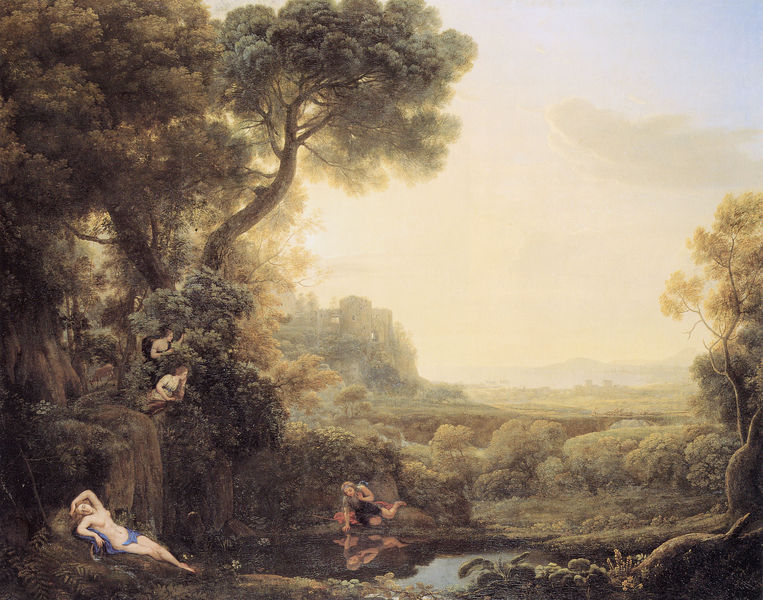
Titel: Landschaft mit Narziss und Echo
Künstler: Claude Lorrain
Standort: London
Institution: National Gallery
Schlagwörter: akt, baum, berg, blau, blätter, dunkel, felsen, gemälde, himmel, kopf, laub, mann, nackt, schatten, schlaf, wasser, weiß, wolken, baden, badende, bäume, fluss, frauen, gelb, grün, landschaft, menschen, mädchen, ocker, see, teich, ufer, äste, abend, blumen, braun, brust, busen, damen, femmes, frau, hell, kleid, licht, nacht, schwarz, ölbild, dame, gebäude, gras, schloss, tuch, wiese, wolke, beige, symbolismus, blond, jung, trinken, arm, arme, stein, steine, schauen, spiegel, öl, ast, bach, baumstamm, dämmerung, ebene, feld, felder, ferne, horizont, hügel, morgen, natur, sonnenaufgang, spiegelung, stamm, weite, zweige, brücke, busch, büsche, gebüsch, gewässer, sonne, sträucher, wiesen, land, gold, stoff, klassizismus, pflanzen, schön, wald, engel, ranken, beine, bein, brüste, sommer, ruhe, liegen, ruhen, schlafen, schlafende, zwei, alter mann, beobachten, spiegelbild, zuschauer, acker, berge, fels, gebirge, dunst, hecke, nebel, sonnenuntergang, tag, idylle, rast, figuren, romantik, glanz, jaune, vert, musikinstrument, farn, stimmung, nackte, scham, bedecken, abendrot, silouette, bad, ruine, lende, lendentuch, burg, badend, schönheit, liegende, nixe, leinwand, wld, mythologie, flora, landschaftsbild, wurzeln, mauern, narziss, buschwerk, lac, bacchus, nymphe, nymphen, vue, urwald, lianen, femme, zuschauen, wipfel, verstecken, lumière, ombre, arbre, soleil, abenddämmerung, ciel, foret, nature, paysage, bain, peinture, fleur, rasten, bergsee, robe, nymphes, eau, ville, sonnen, bleu, riviere, campagne, pastorale, miroir, räkeln, calme, repos, sommeil, farne, astgabeln, gleißend, lendenschutz, nuage, nuages, sonnenbad, chateau, arbres, ideallandschaft, nue, rocher, tronc, blaues tuch, pont, romantique, matin, dunstig, rayon, animaux, adam, paradis, weiblicher akt, felser, plante, reflet, faruen, clair, personages, recken, weiblicher, vanité, animal, troncs, satyre, valenciennes, hingegossen, mirroir, landschaf, secret, mare, miroire, morgennebel, beobachterinnen, nurg, beauté, laubbett, michallo, narcisse, soiegeln, vedute, ästegabeln, endormie, ruines, bacchanten, image, source, nu, helles licht, wolkenbaden, ruisseau, tuch+, fjdsndlsf, vernis, sieste, reflexion, daim, sylphe, soelil, racines, altérer